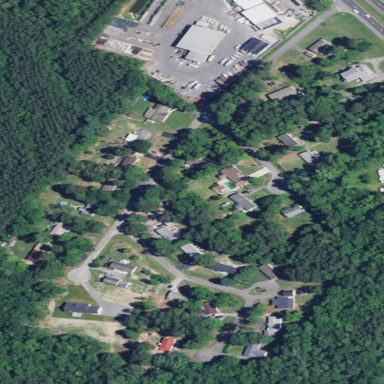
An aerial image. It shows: Residential area consisting of single-family homes.